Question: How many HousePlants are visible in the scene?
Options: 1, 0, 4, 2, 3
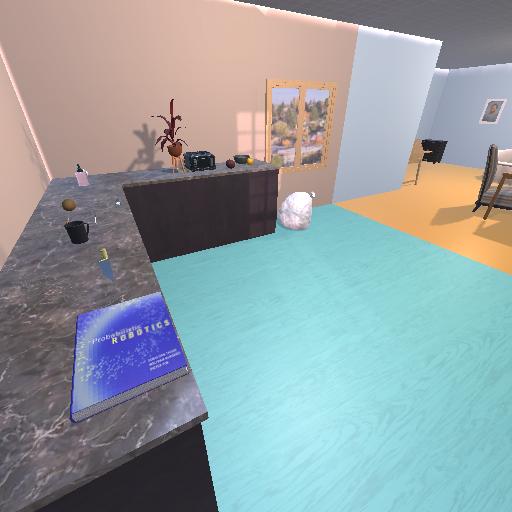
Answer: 1